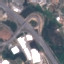
Land use / land cover: Highway